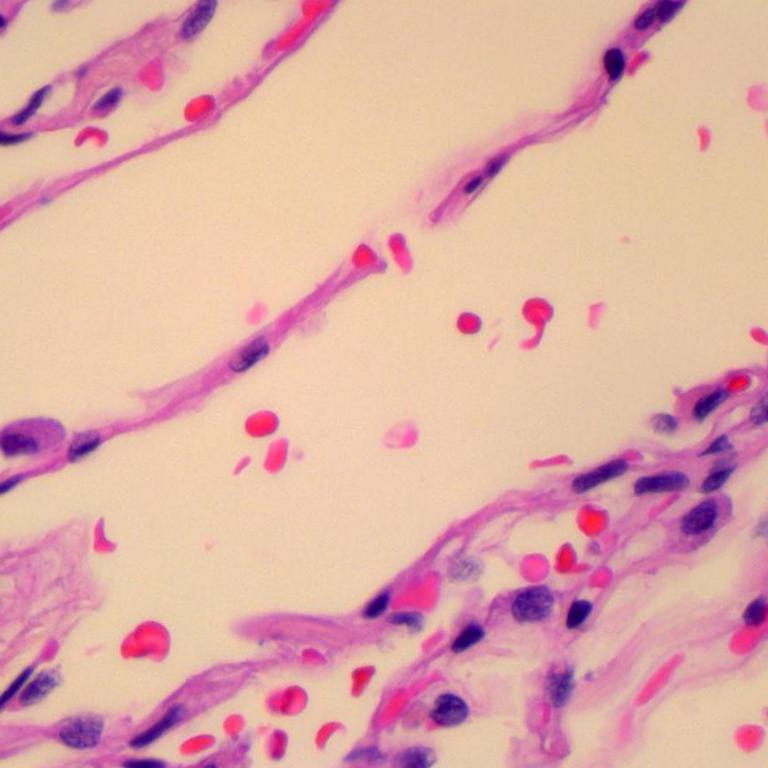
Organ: lung
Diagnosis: benign